Question: I'm trying to create an info tag that hangs off of a block element on a page but having some trouble getting the positioning right. To get the idea of what I'm trying to do, see the attached image. The content block is actually a right side column on the page.

'''
<div class="contentblock">
<span class="tag">tag</span>
</div>
div.contentblock{
width: 575px;
float: left;
margin-left: 20px;
margin-top: 20px;
min-height: 300px;
display: block;
position: relative;
padding: 15px;
...
}
span.tag{
font-size: 14px;
margin-left: 495px;
color: rgba(65,65,66,0.6);
display: inline-block;
text-align: center;
text-transform: lowercase;
position: absolute;
margin-top: 115px;
padding-left: 10px;
padding-right: 10px;
padding-top: 2px;
padding-bottom: 5px;
background: #fff;
margin-bottom: -145px;
min-width: 60px;
width: auto !important;
white-space: nowrap;
-webkit-transform:rotate(90deg);
-moz-transform:rotate(90deg);
-o-transform: rotate(90deg);
border: 2px solid rgba(65,65,66,0.5);
border-bottom: 0;
}
'''
This sort of works - the attached image is actually the result of that, but it doesn't work very well because the horizontal placement of the tag seems to be affected by the length of the tag. Longer text in the '<span pushes>' it off to the right (it also expands it vertically downward - as it should). Hence the semi-arbitrary margin-left on the tag element - that just happens to work for one particular string of text.
I think I'm going about this the wrong way. What would be a more effective way to accomplish this?
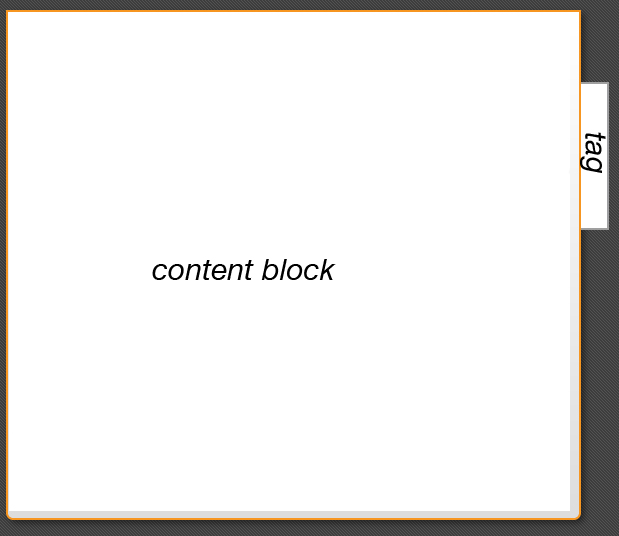
Answer: Since you are not specifying a transform origin, it is defaulting to the middle of the element. As a result, changing the amount of text will offset the middle and cause the transformation to change.
You should specify a 'transform-origin' (and all the vendor extensions) to something fixed, such as the top-left corner, and then position based on that.
Note that '-ms-transform' is perfectly functional too.